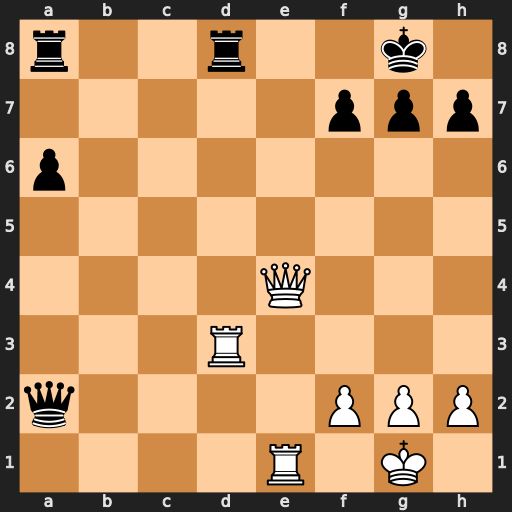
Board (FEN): r2r2k1/5ppp/p7/8/4Q3/3R4/q4PPP/4R1K1
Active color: w
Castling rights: -
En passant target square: -
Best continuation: Rxd8+ Rxd8 Qe8+ Rxe8 Rxe8#